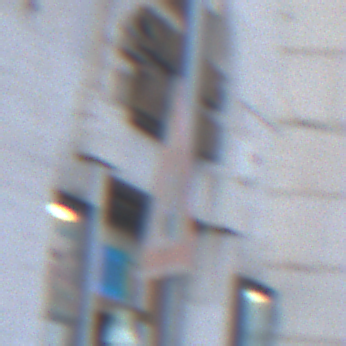
Verkehrszeichen: Lichtzeichenanlage
Umgebung: Outdoor, Urban
Tageszeit: SunriseSunset
Wetter: Clear
Licht: Natural
Jahreszeit: NotSpecified
Kontrast: MediumContrast